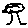
Label: tree